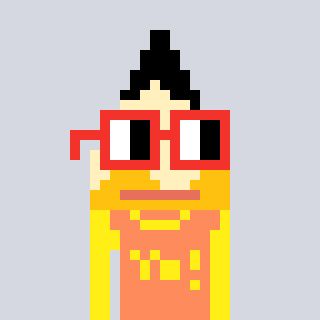
a pixel art character with square red glasses, a pencil-shaped head and a peachy-colored body on a cool background